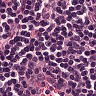
Metastatic tissue present: no